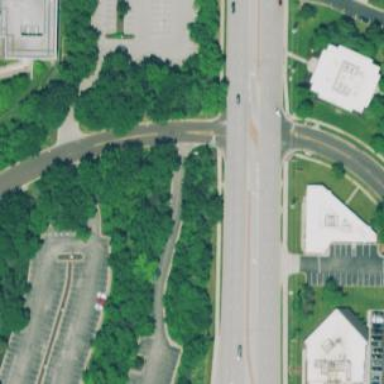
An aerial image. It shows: Road with dash markings.